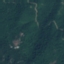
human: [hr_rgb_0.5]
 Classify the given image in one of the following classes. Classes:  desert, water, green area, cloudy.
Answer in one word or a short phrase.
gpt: green area